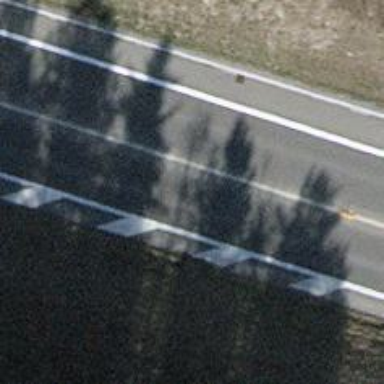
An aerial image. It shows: Asphalt motorway of trunk classification.